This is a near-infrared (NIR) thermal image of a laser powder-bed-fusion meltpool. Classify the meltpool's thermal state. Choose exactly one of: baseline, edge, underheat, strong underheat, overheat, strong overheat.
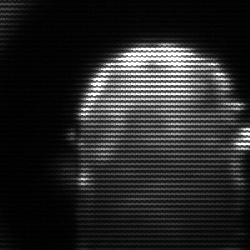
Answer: baseline